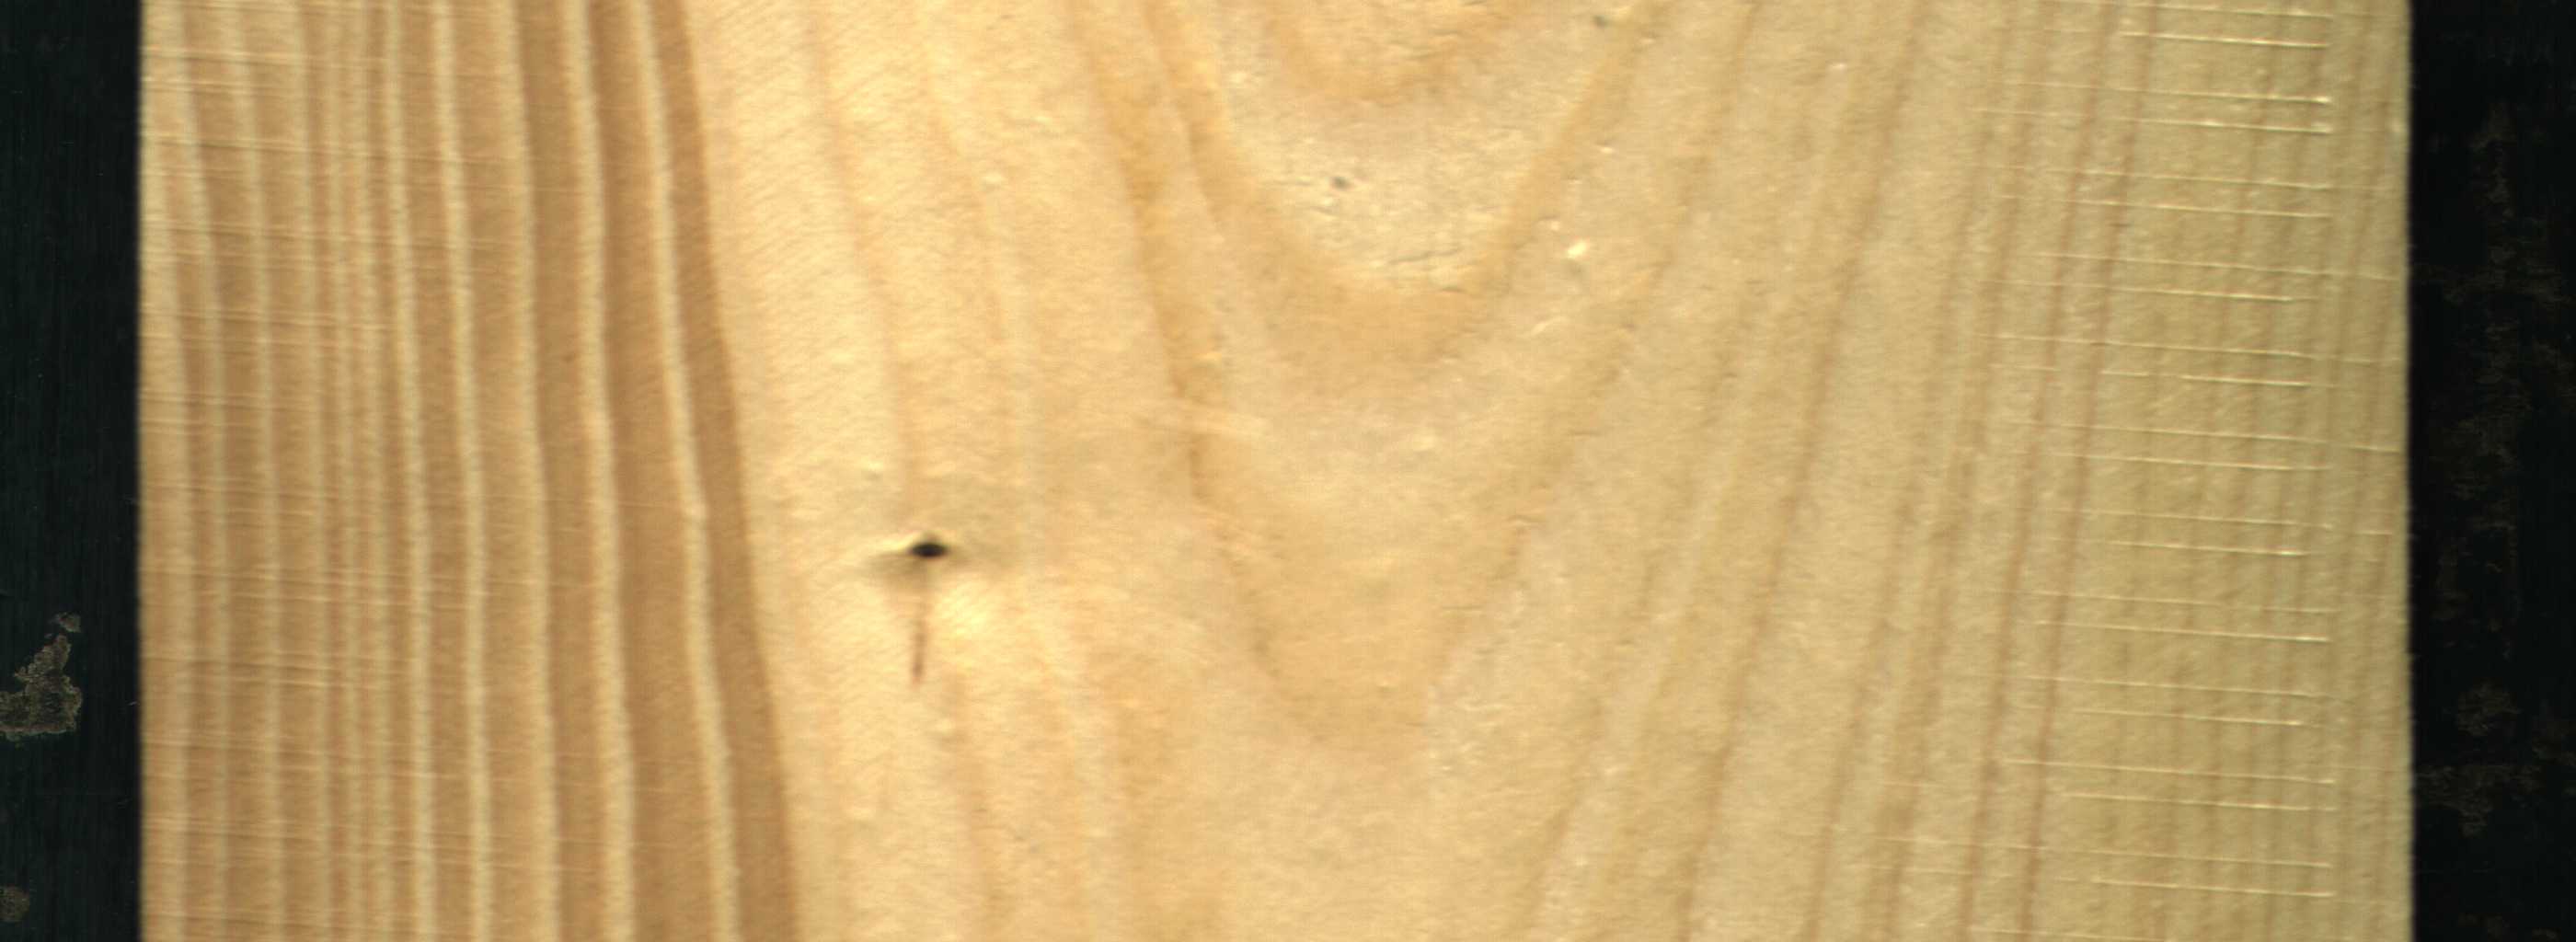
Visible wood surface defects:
Dead_Knot